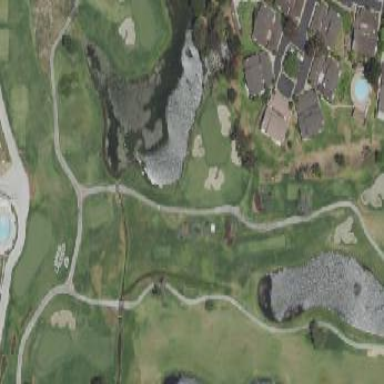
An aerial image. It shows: Water hazard in golf course. The hazard is natural water feature.